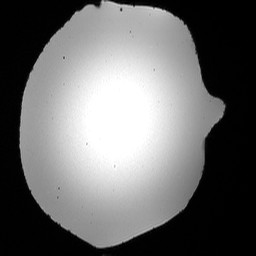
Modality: T1w
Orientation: axial
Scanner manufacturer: siemens
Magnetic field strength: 3 T
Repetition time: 2.53 s
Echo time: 0.00169 s